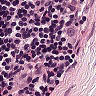
Metastatic tissue present: no